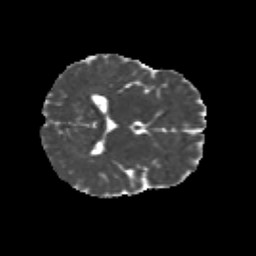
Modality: MD
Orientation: axial
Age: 9
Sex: male
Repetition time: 9.4 s
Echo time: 0.089 s